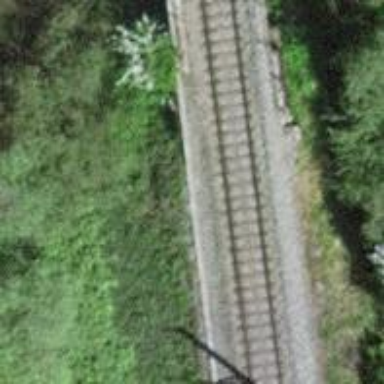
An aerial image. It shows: Bridge with electrified rail tracks and contact line.